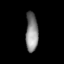
Tissue: lung
Cell type: Endothelial cells
Senescence score: 0.5637
Nuclear area (px): 471
Mean DAPI intensity: 135.416